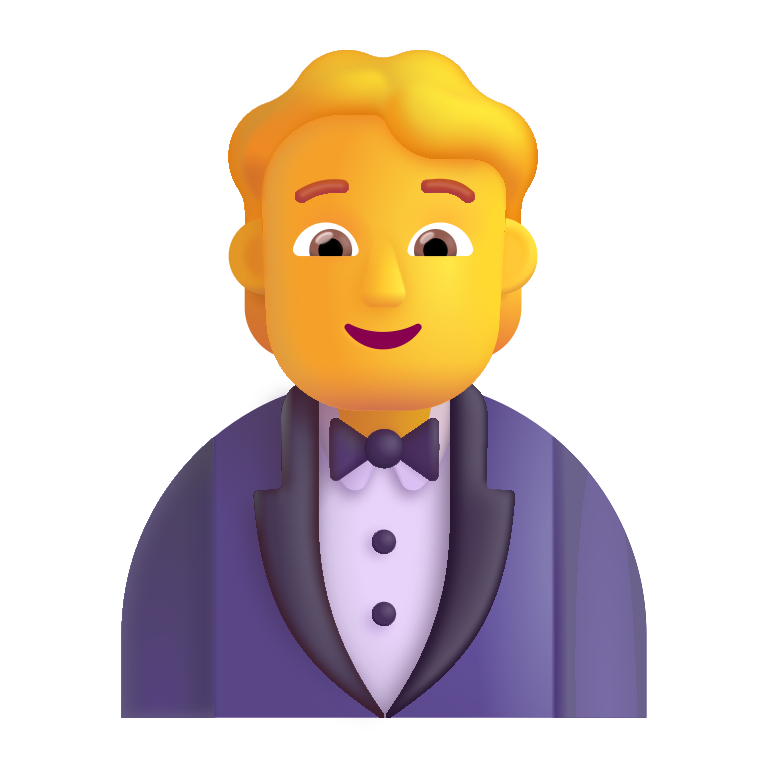
person in tuxedo color default